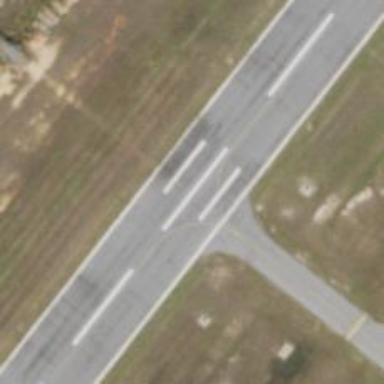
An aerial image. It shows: Runway at airport.